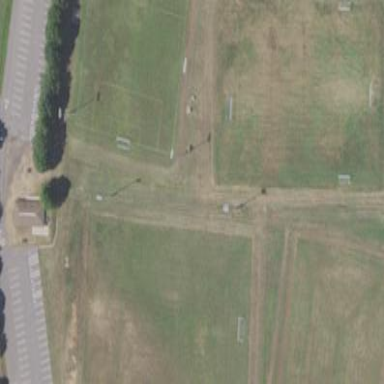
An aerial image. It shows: Soccer pitch for leisureland activities.